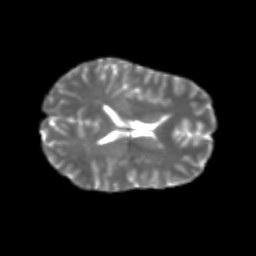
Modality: T2w
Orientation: axial
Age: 22
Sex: female
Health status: healthy
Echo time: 0.074 s